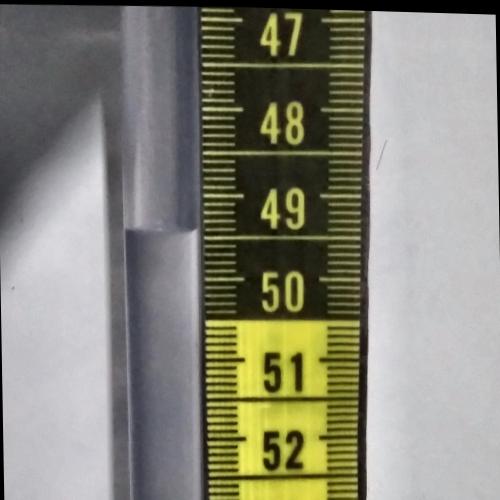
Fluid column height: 49.4 cm